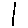
Label: line